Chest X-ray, PA view. Patient: 32 years old, sex F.
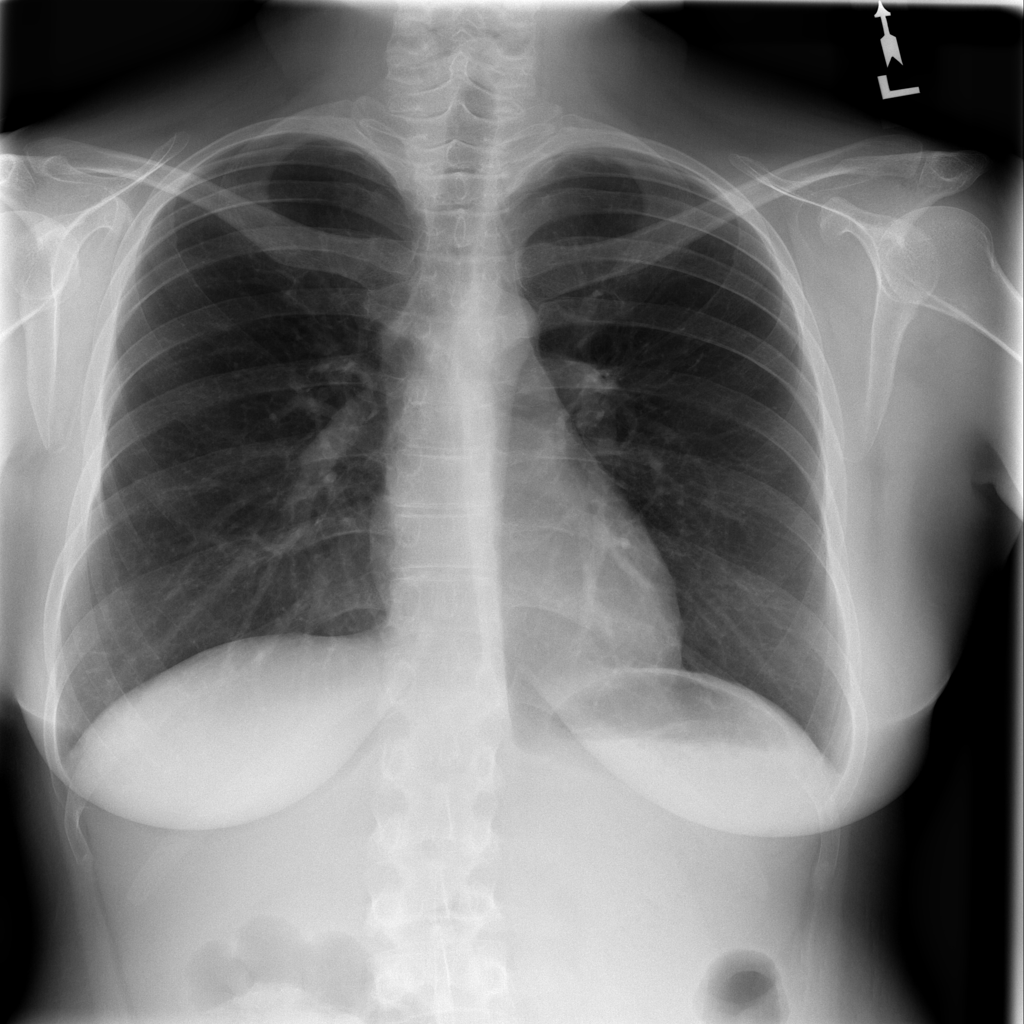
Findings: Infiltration